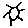
Label: sun